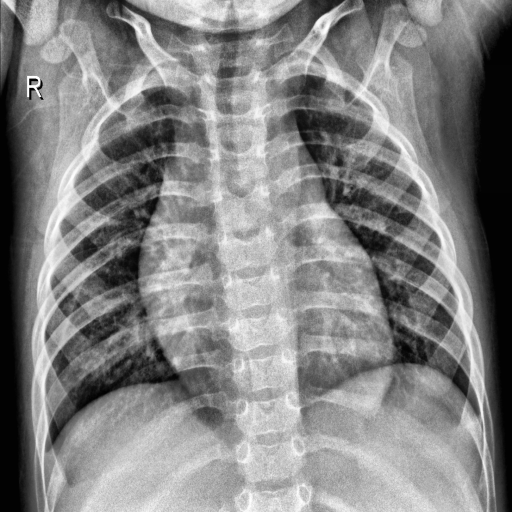
Finding: NORMAL